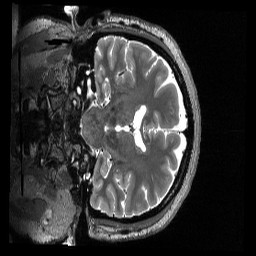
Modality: T2w
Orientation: coronal
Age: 29
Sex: female
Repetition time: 3.2 s
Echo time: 0.563 s